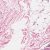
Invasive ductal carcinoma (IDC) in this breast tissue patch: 0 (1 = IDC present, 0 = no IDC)